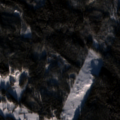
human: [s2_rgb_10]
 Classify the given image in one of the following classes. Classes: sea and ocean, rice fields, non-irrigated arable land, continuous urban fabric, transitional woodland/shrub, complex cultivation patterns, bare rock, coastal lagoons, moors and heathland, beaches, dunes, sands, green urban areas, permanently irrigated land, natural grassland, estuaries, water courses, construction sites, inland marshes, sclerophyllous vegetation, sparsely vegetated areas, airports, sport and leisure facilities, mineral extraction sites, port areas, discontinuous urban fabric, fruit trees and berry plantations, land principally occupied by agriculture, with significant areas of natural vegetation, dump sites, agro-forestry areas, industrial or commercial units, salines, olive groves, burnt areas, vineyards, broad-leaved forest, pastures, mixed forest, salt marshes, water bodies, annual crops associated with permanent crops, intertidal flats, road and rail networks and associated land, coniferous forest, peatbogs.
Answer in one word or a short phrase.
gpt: non-irrigated arable land, land principally occupied by agriculture, with significant areas of natural vegetation, coniferous forest, mixed forest